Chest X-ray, PA view. Patient: 61 years old, sex M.
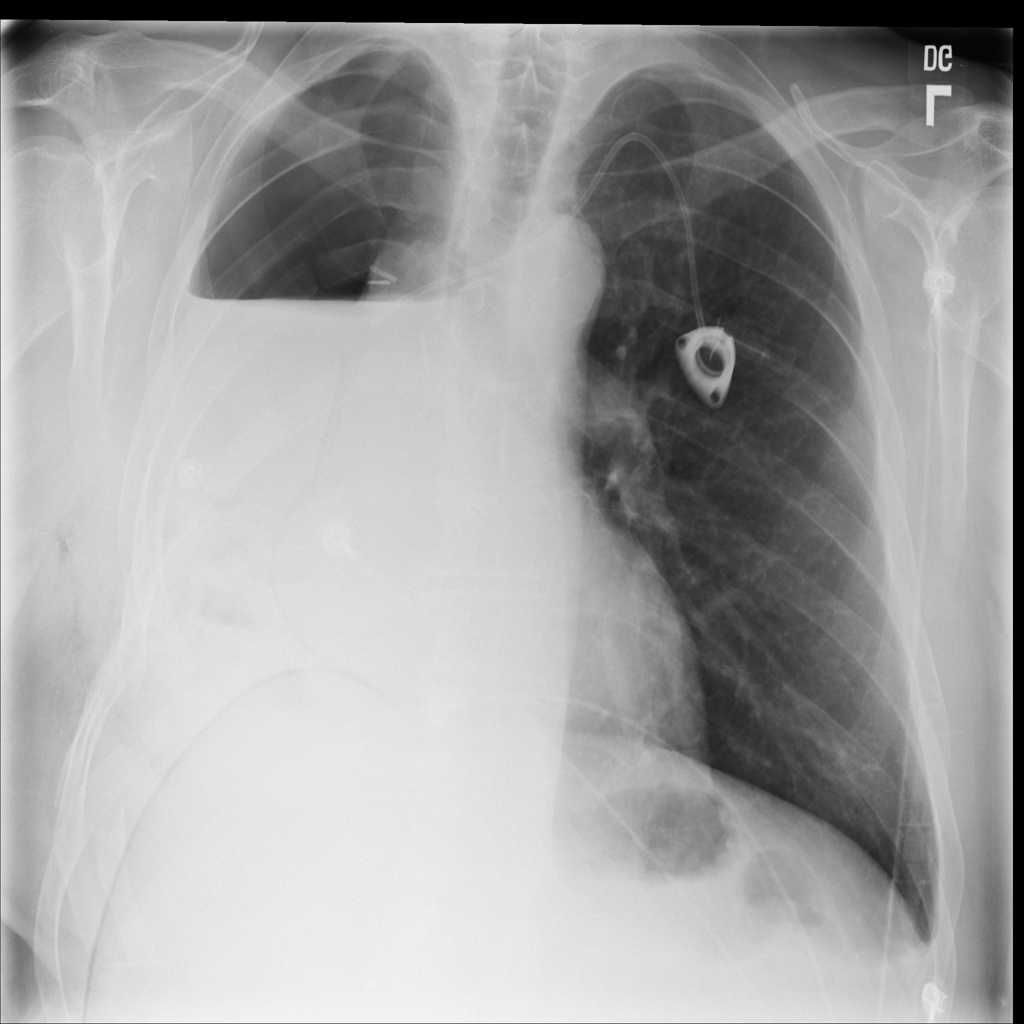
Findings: Effusion